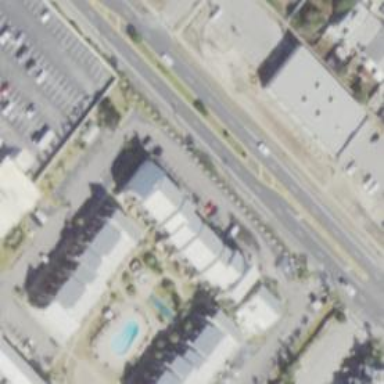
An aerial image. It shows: Hotel building.